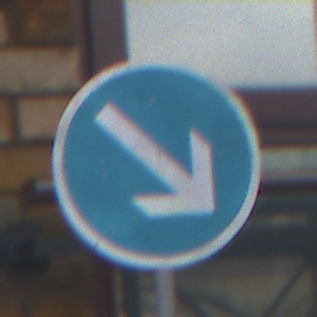
Verkehrszeichen: VorgeschriebeneVorbeifahrtRechts
Umgebung: Outdoor, Urban
Tageszeit: MorningAfternoon
Wetter: Overcast
Licht: Natural
Jahreszeit: NotSpecified
Kontrast: LowContrast